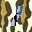
Label: 1